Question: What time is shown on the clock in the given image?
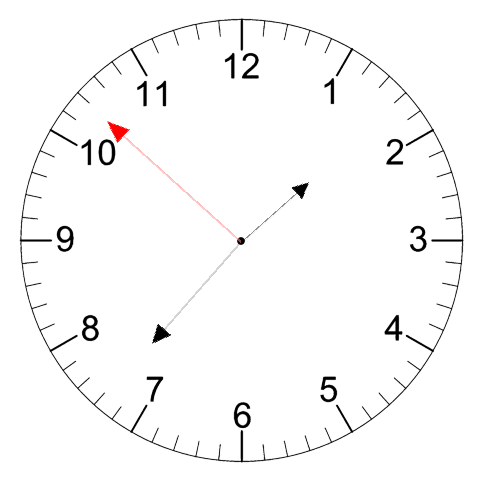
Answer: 01:36:52